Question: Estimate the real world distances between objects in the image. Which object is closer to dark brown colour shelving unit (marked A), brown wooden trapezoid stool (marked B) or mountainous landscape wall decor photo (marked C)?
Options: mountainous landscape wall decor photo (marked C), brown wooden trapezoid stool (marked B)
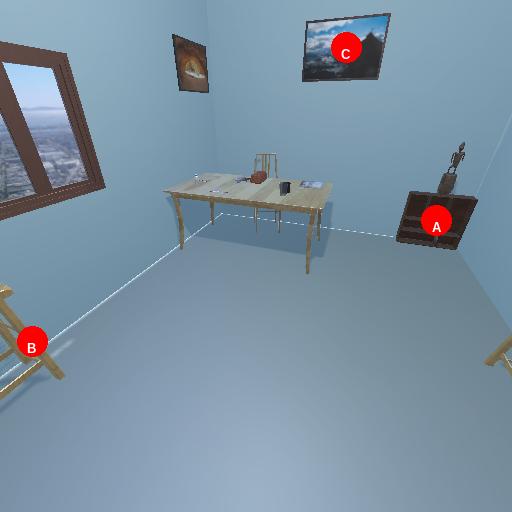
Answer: mountainous landscape wall decor photo (marked C)